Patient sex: M
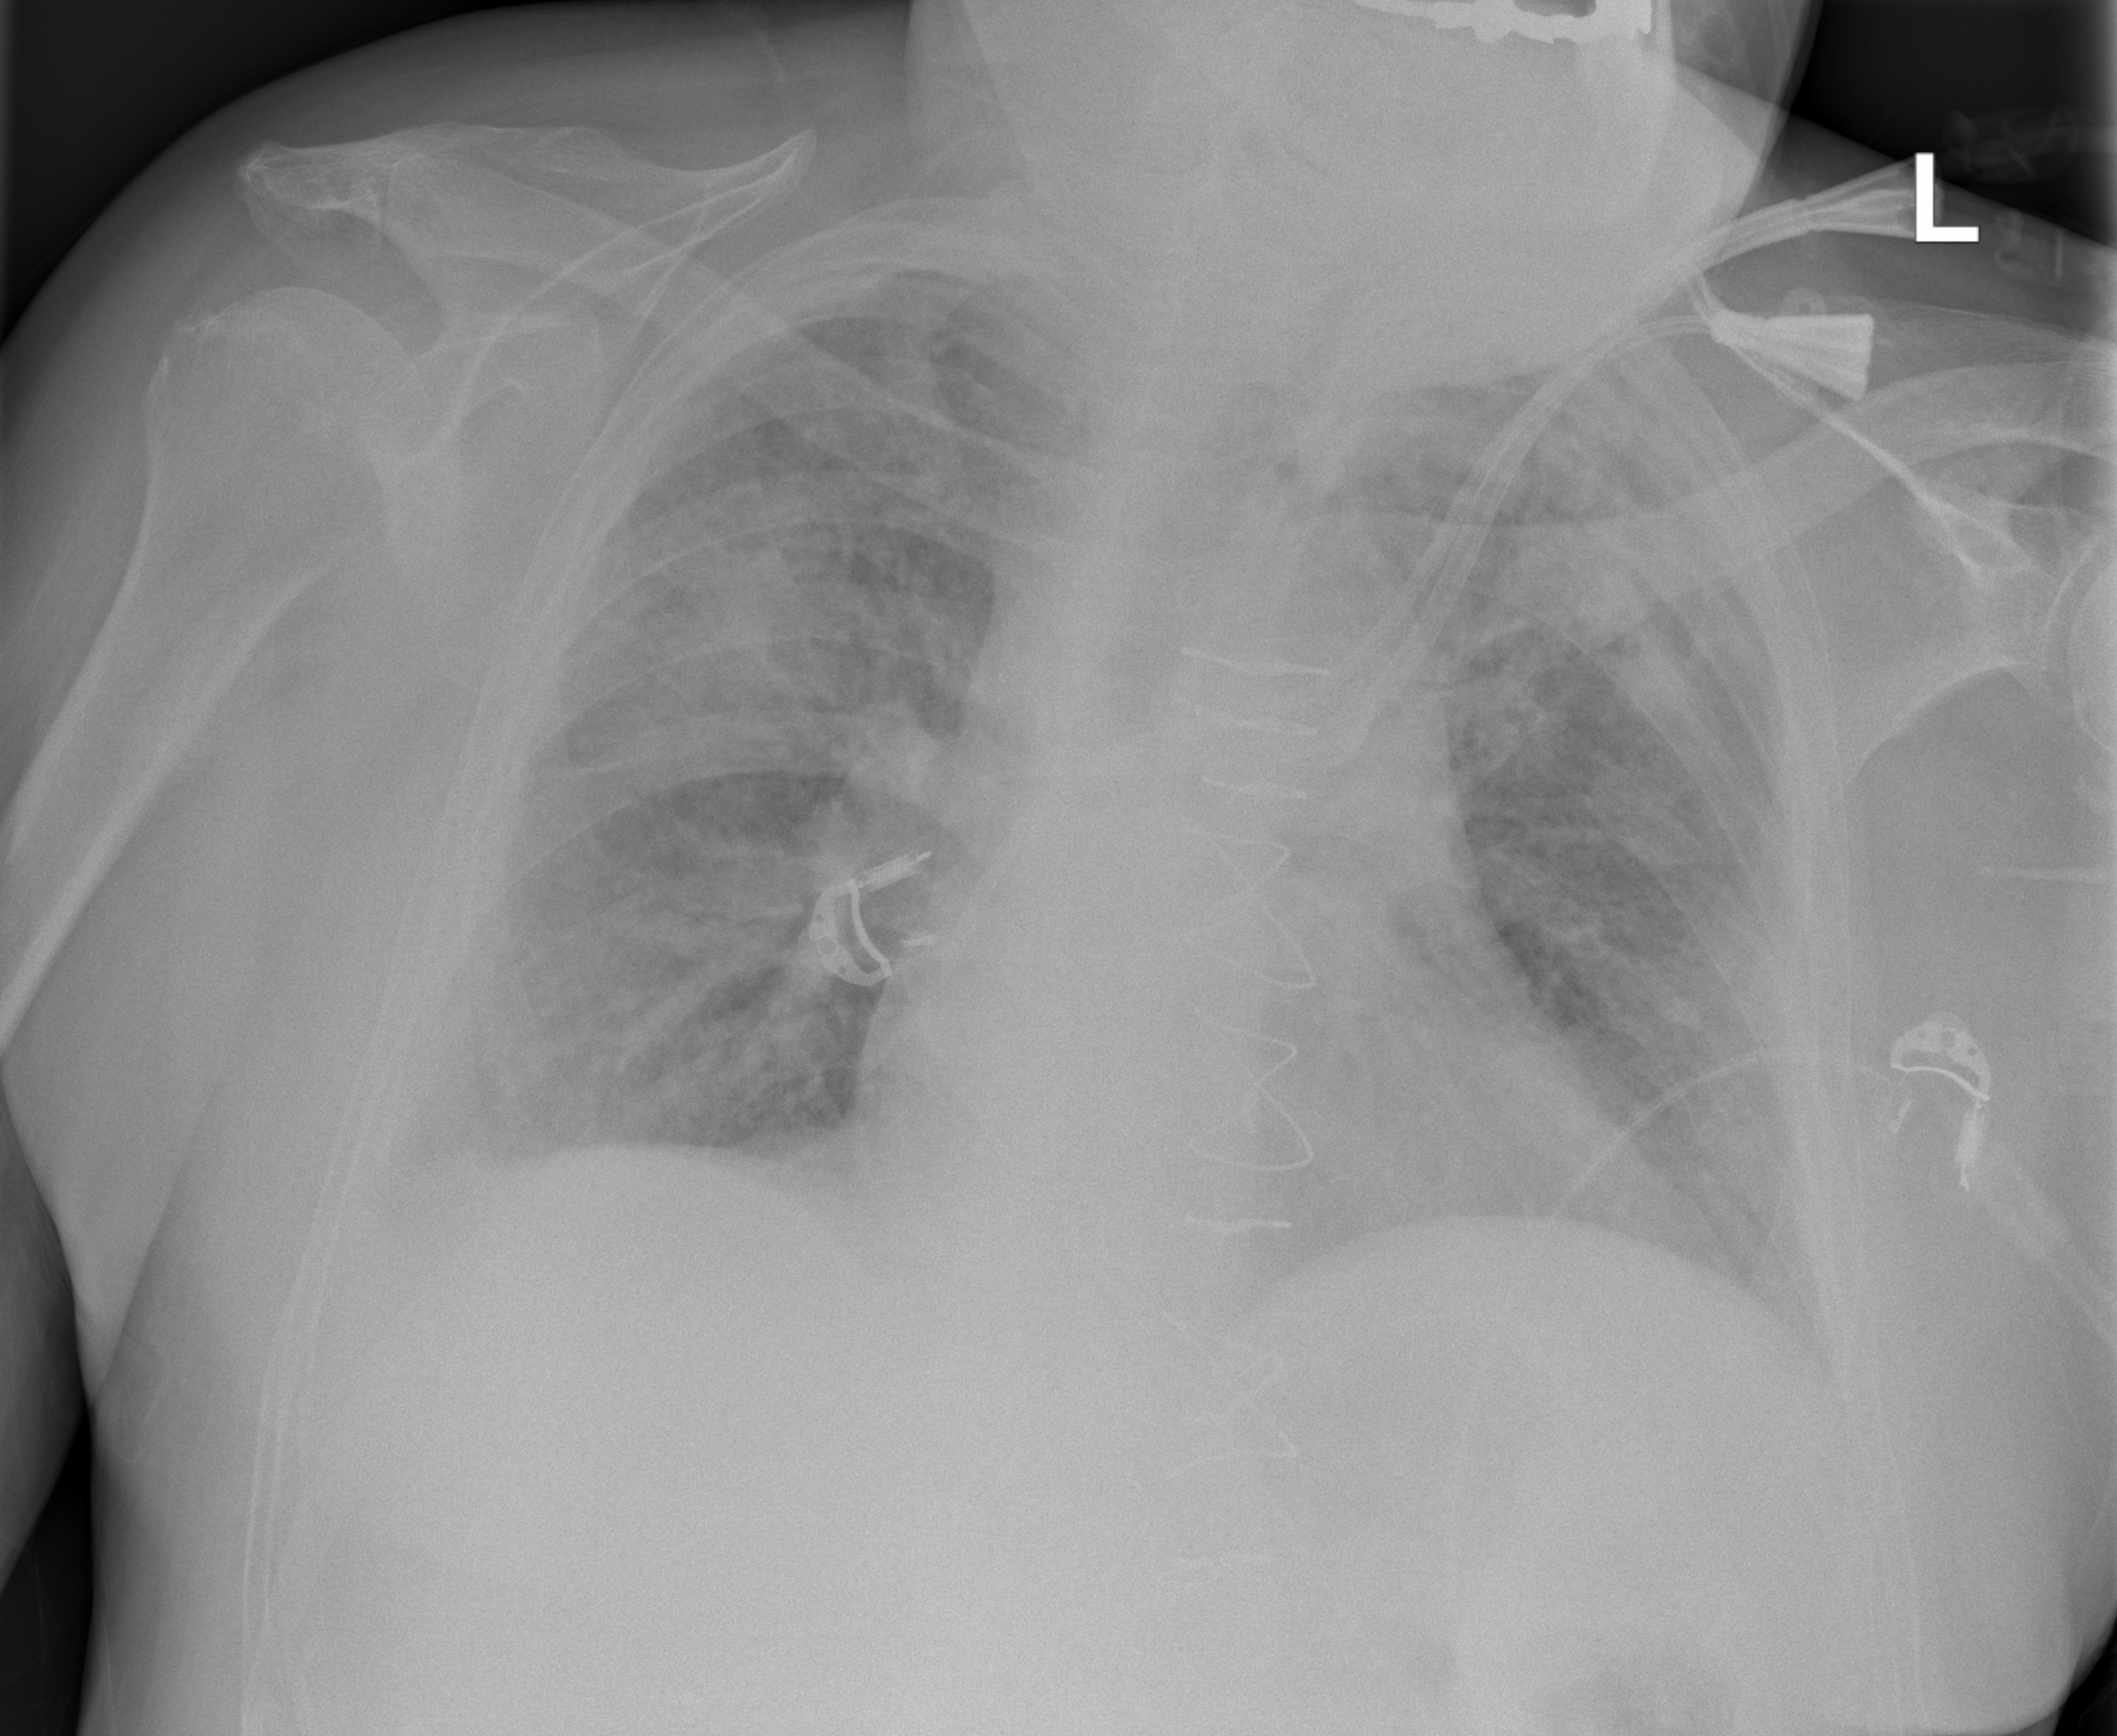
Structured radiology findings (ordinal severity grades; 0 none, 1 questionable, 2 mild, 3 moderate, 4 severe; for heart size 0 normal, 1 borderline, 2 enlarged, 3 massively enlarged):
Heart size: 2
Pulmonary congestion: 3
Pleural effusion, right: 2
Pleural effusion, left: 0
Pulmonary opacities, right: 3
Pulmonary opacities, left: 3
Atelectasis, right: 3
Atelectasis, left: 3